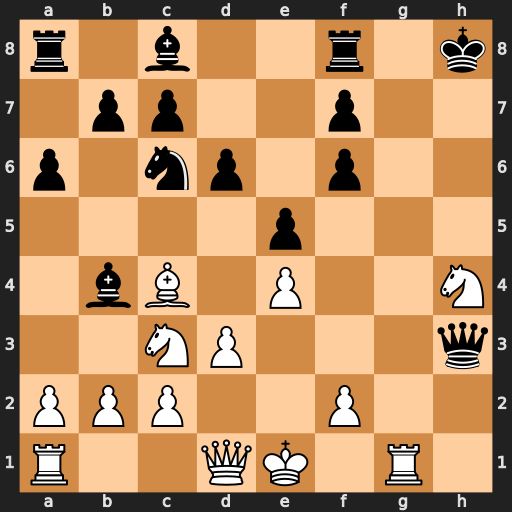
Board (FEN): r1b2r1k/1pp2p2/p1np1p2/4p3/1bB1P2N/2NP3q/PPP2P2/R2QK1R1
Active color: w
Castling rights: Q
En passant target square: -
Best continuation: Qh5#